Field crop: tomato
Growth stage: 1
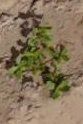
Species: portulaca